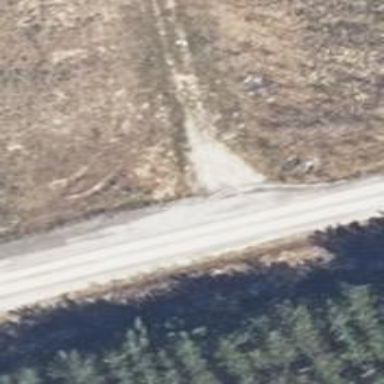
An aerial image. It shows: Dirt track road with grade 4 track type.